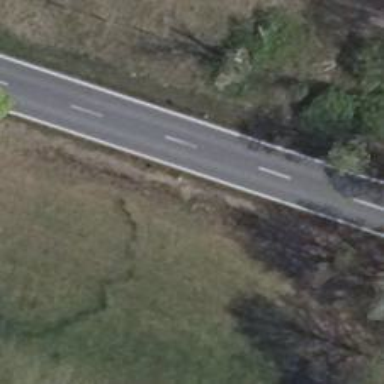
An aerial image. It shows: Asphalt road classified as primary highway.